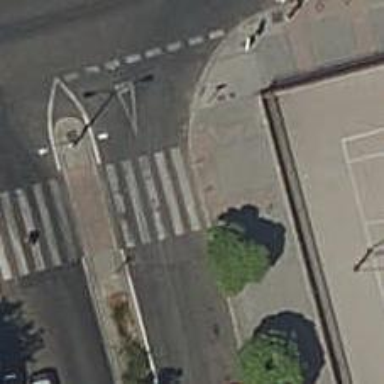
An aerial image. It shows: Bollard barrier.